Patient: sex F, age 28
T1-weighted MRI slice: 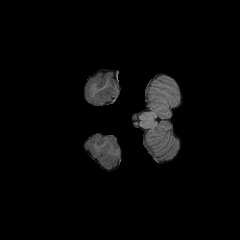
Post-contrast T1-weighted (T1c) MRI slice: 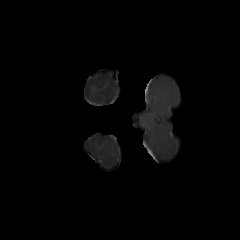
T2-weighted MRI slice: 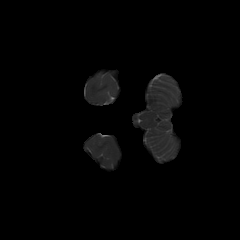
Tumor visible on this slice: no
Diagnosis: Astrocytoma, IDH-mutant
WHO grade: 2